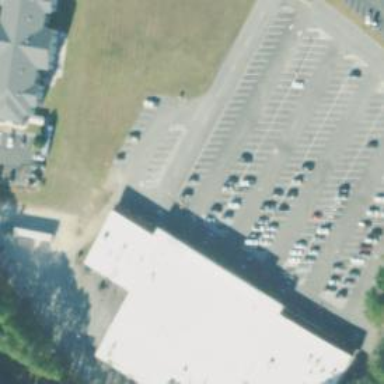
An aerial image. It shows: Convenience shop.